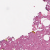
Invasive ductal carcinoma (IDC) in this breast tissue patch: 0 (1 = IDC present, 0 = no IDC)